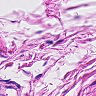
Metastatic tissue present: no